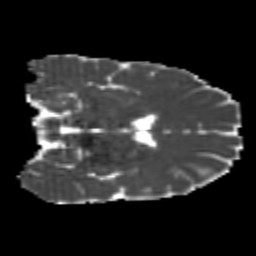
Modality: MD
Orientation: coronal
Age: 23
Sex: male
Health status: healthy
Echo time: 0.074 s